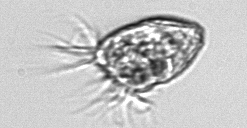
Label: Strombidium_morphotype1